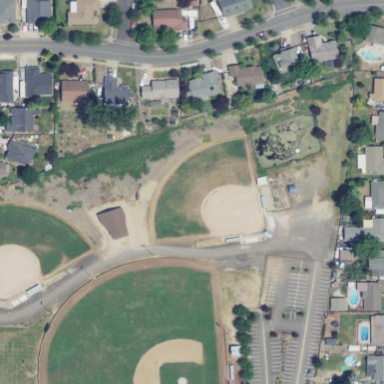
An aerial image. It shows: Baseball pitch for leisure land.